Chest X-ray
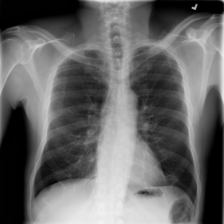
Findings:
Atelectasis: negative
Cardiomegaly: negative
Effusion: negative
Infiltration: positive
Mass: negative
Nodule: negative
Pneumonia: negative
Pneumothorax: negative
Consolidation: negative
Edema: negative
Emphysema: negative
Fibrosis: negative
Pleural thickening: negative
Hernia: negative